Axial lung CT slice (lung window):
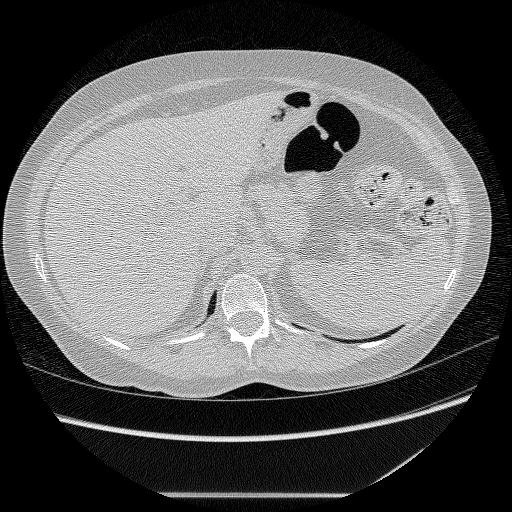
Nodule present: no